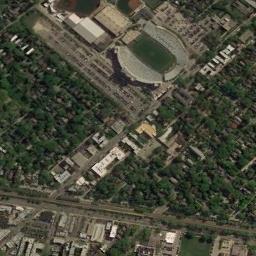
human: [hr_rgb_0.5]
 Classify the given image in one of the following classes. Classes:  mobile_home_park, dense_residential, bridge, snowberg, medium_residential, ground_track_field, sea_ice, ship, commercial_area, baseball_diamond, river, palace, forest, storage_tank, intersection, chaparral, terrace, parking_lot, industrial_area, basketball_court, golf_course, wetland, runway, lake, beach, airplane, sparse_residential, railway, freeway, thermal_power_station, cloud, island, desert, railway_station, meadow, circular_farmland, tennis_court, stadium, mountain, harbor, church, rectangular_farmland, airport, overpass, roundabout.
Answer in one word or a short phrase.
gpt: stadium